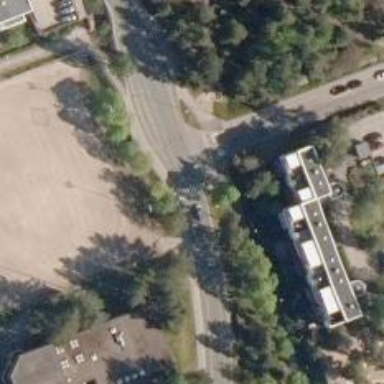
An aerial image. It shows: Asphalt footway with marked crossing.